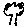
Label: tree